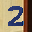
Label: 2